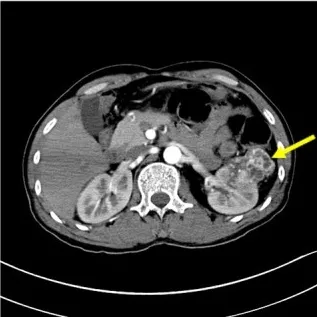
Contrast-enhanced scan. Of the kidney. The arrow shows a mass of 5.5 x 5.0 x 4.0 cm on the left side.
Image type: radiology (ct)